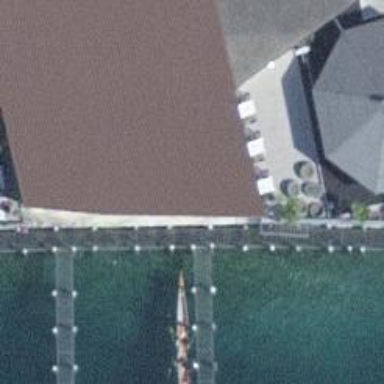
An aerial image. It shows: Footway leading to man-made pier.